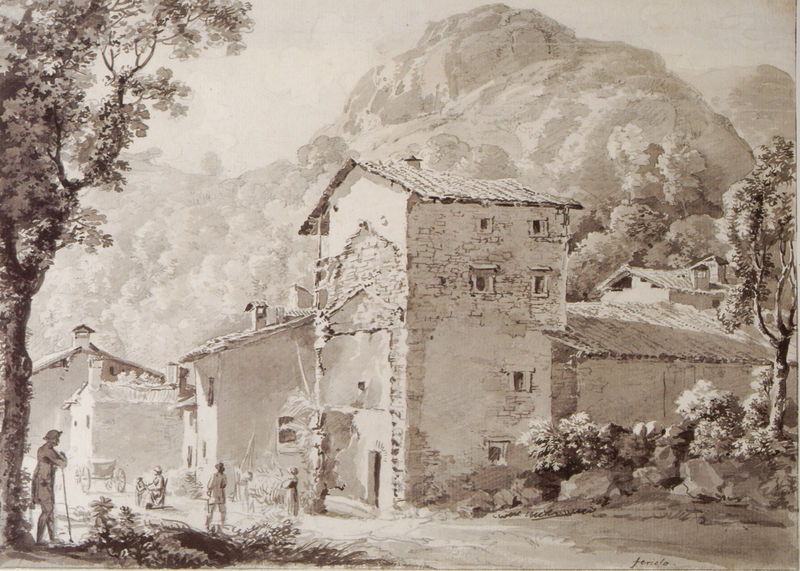
Titel: Feriolo am Lago Maggiore (Piémont)
Künstler: Johann Georg von Dillis
Standort: München
Institution: Staatliche Graphische Sammlung
Schlagwörter: baum, berg, blätter, dunkel, felsen, himmel, laub, mann, schatten, weiß, wolken, aquarell, bäume, frauen, landschaft, menschen, stadt, äste, fenster, frankreich, frau, grau, hell, hintergrund, hut, licht, männer, skizze, strasse, tür, zeichnung, dach, gebäude, haus, weg, wiese, malerei, alt, mensch, stein, steine, signatur, öl, ast, häuser, hügel, natur, stamm, strauch, zweige, busch, büsche, gebüsch, sträucher, wald, bauern, genre, kamin, kamine, karren, schornstein, stock, turm, fassade, italien, passanten, lehm, mittag, berge, fels, gebirge, gipfel, dorf, dächer, giebel, mauer, ziegel, monochrom, hof, kutsche, grisaille, sepia, figuren, wagen, häuse, romantik, lehnen, tusch, baumkrone, bauer, verfall, eingang, laviert, tusche, ruine, fensterrahmen, alpen, kohle, mauerwerk, bleistift, entwurf, bröckeln, putz, mauern, reise, wanderer, bauernhaus, felsbrocken, gespann, hirte, verfallen, zerfall, backsteine, fuhrwerk, gouache, tuschezeichnung, ziegelbau, fenstersturz, tiepolo, unverputzt, tagebuch, gebirgsdorf, blechen, mörtel, dorfszene, holzräder, rione, ruin, altes haus, stadtz, zeichnnug